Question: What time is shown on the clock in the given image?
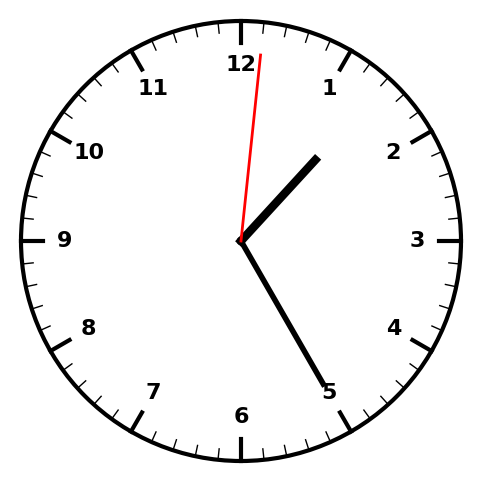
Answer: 01:25:01